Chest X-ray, AP view. Patient: 46 years old, sex M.
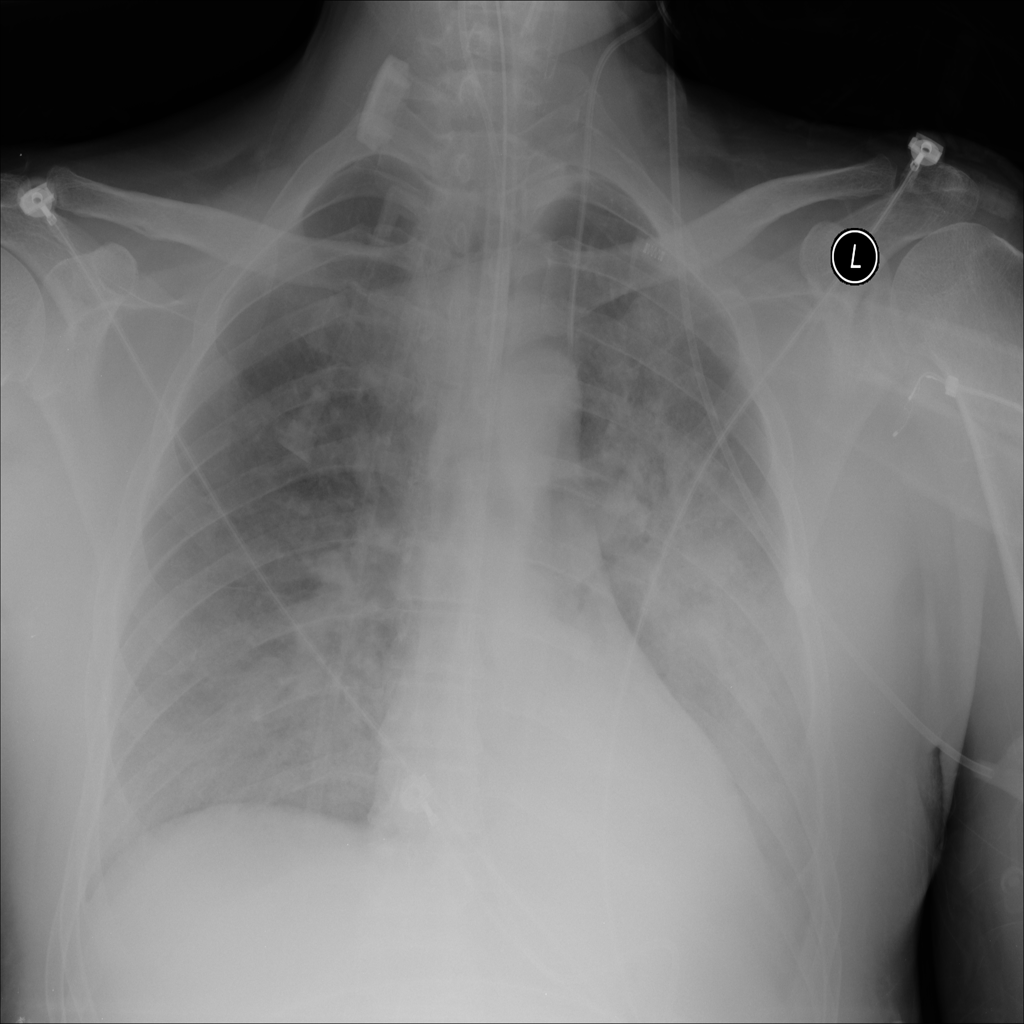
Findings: Effusion